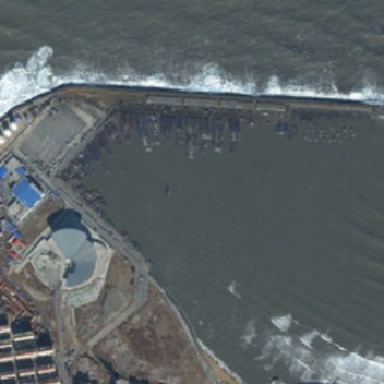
A white spray hit the harbor .